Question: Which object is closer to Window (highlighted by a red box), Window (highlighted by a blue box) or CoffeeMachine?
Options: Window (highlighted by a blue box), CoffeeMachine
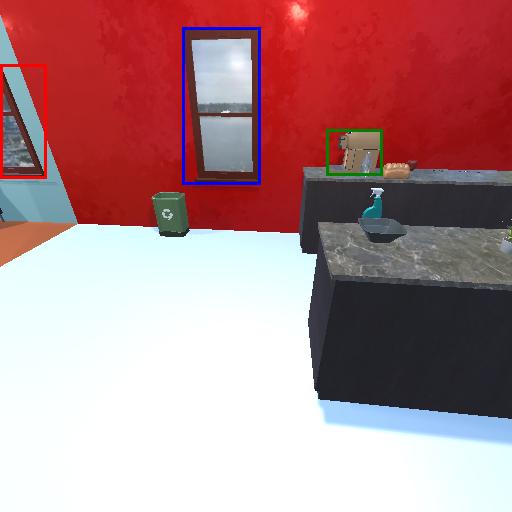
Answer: Window (highlighted by a blue box)